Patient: sex M, age 65
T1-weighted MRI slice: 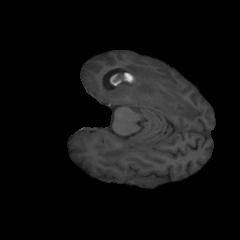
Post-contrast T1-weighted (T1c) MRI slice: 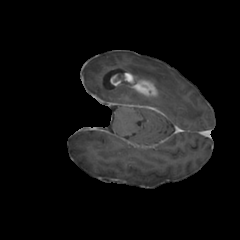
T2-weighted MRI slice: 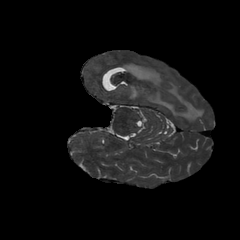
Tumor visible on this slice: yes
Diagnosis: Glioblastoma, IDH-wildtype
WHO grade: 4